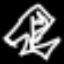
Label: octagon